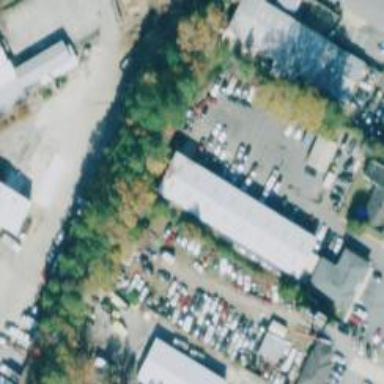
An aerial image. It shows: Building housing car shop.